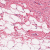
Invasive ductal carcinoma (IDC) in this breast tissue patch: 0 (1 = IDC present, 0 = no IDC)